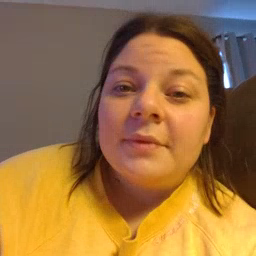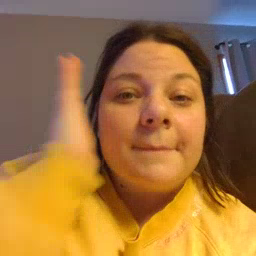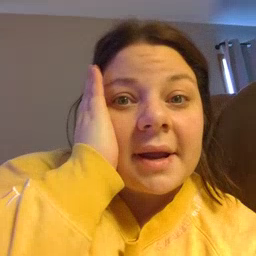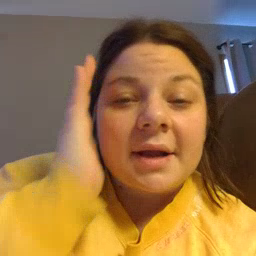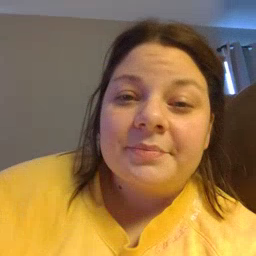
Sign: bed